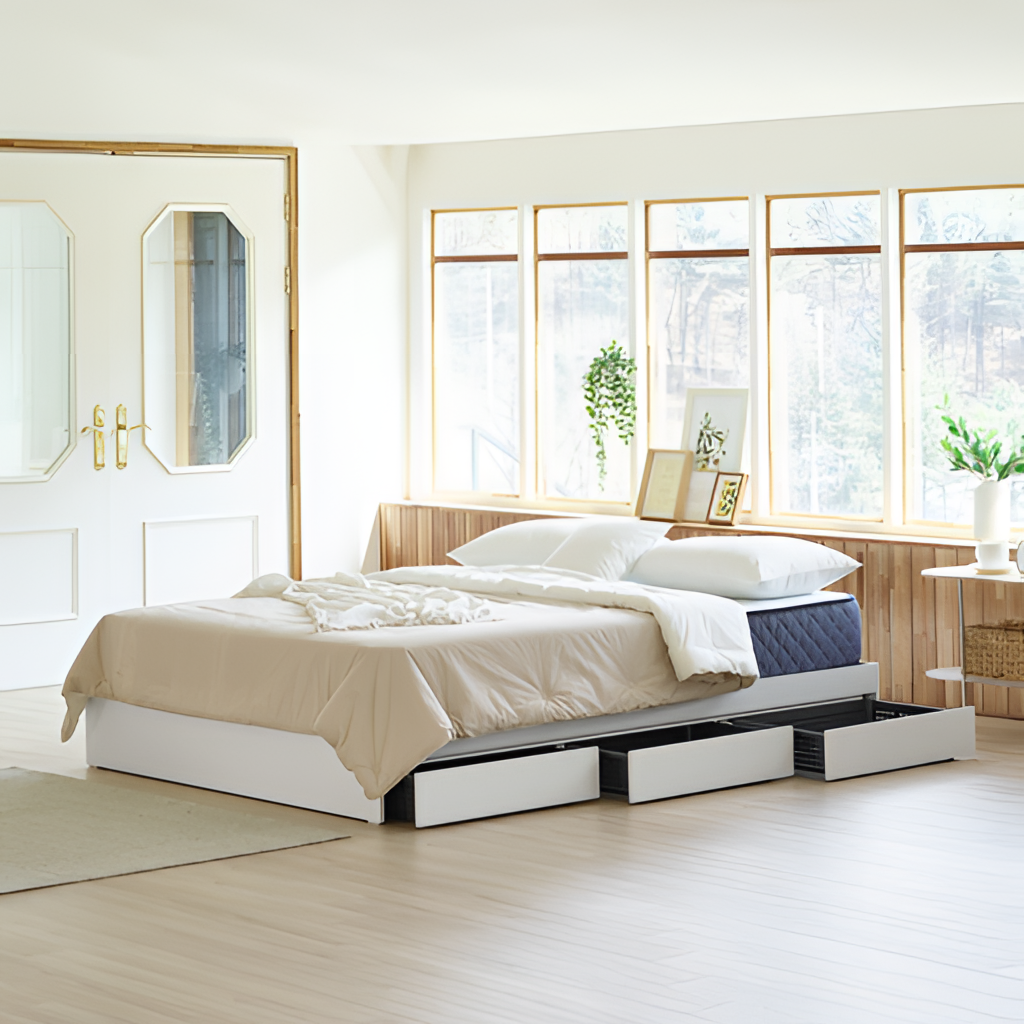
white wood storage bed, bedroom, modern, wood flooring, with plank pattern, white paint wallpaper, with solid pattern